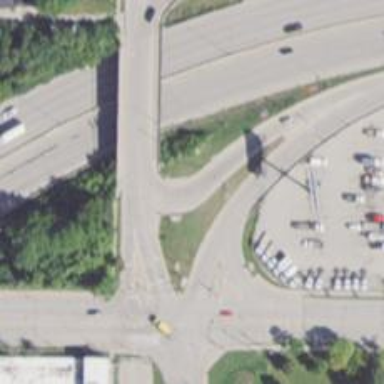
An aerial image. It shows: Tertiary road with separate cantilever bridge and sidewalk.